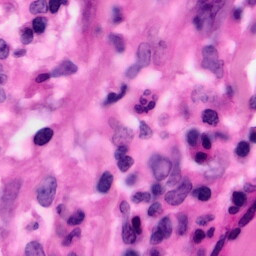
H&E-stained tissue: Pancreatic